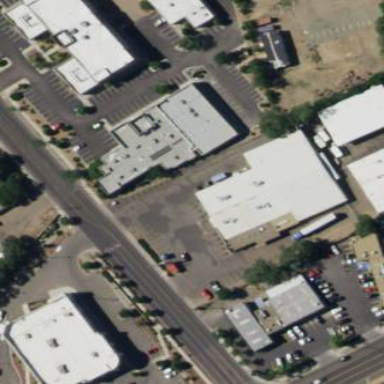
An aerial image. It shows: Hardware shop located within building.